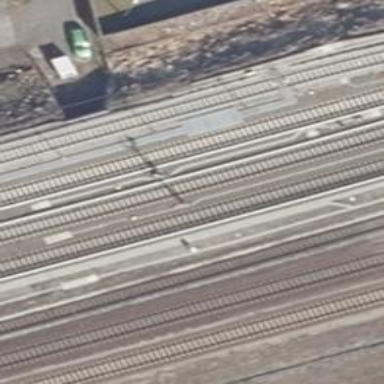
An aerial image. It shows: Railway signal.